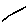
Label: line